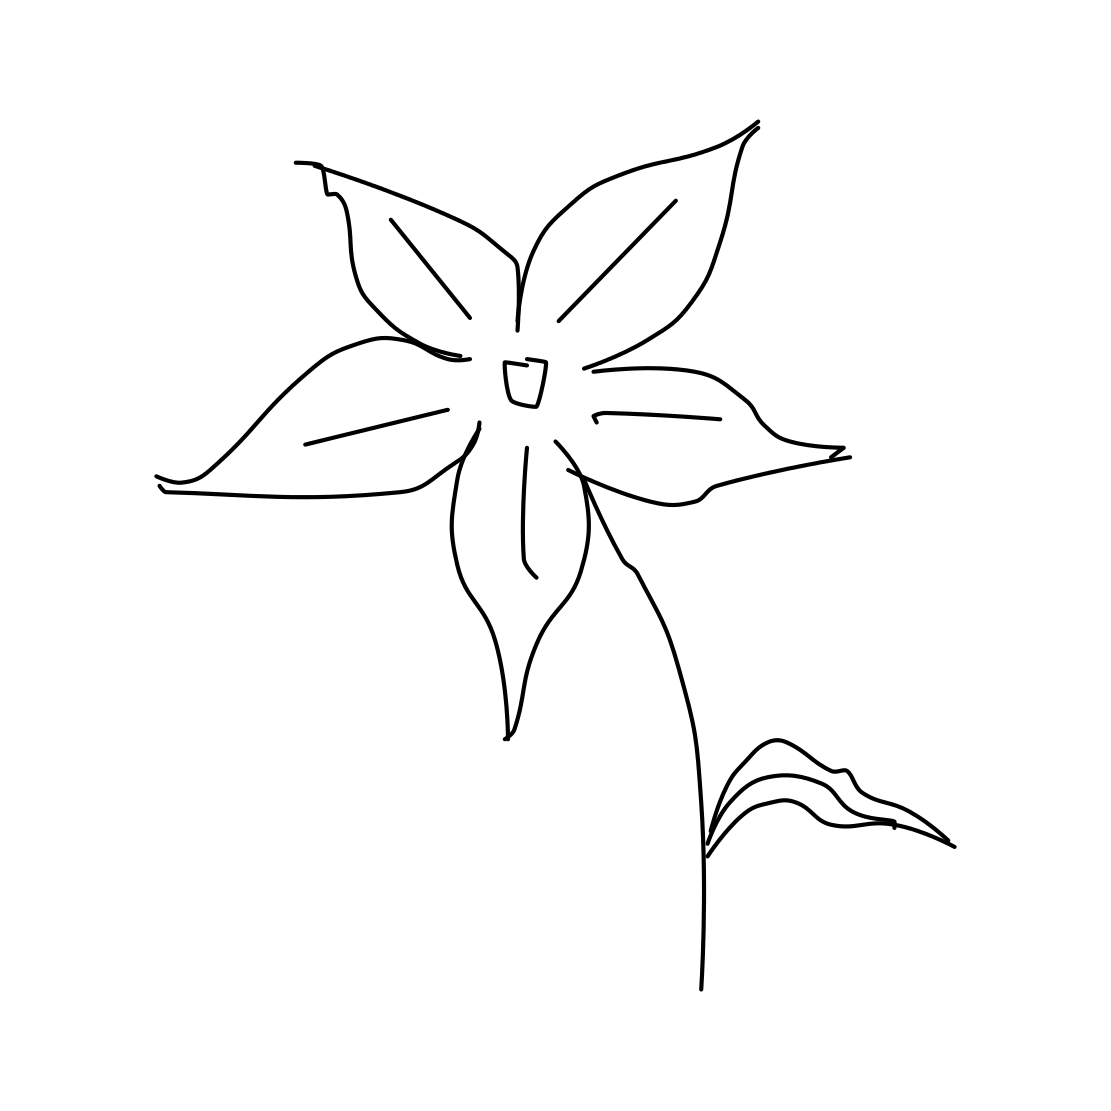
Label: flower with stem